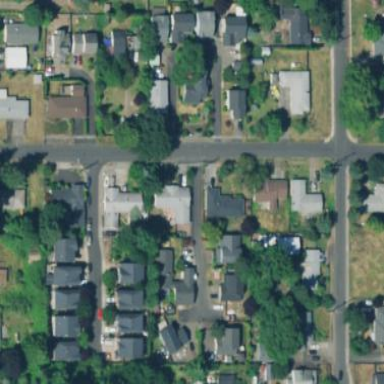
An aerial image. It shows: This residential area consists of single-family homes.